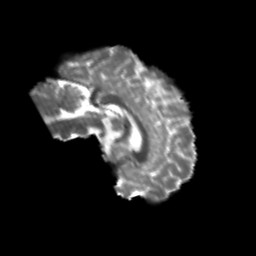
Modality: T2w
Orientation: sagittal
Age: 21
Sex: female
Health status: healthy
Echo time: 0.074 s